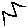
Label: zigzag